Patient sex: M
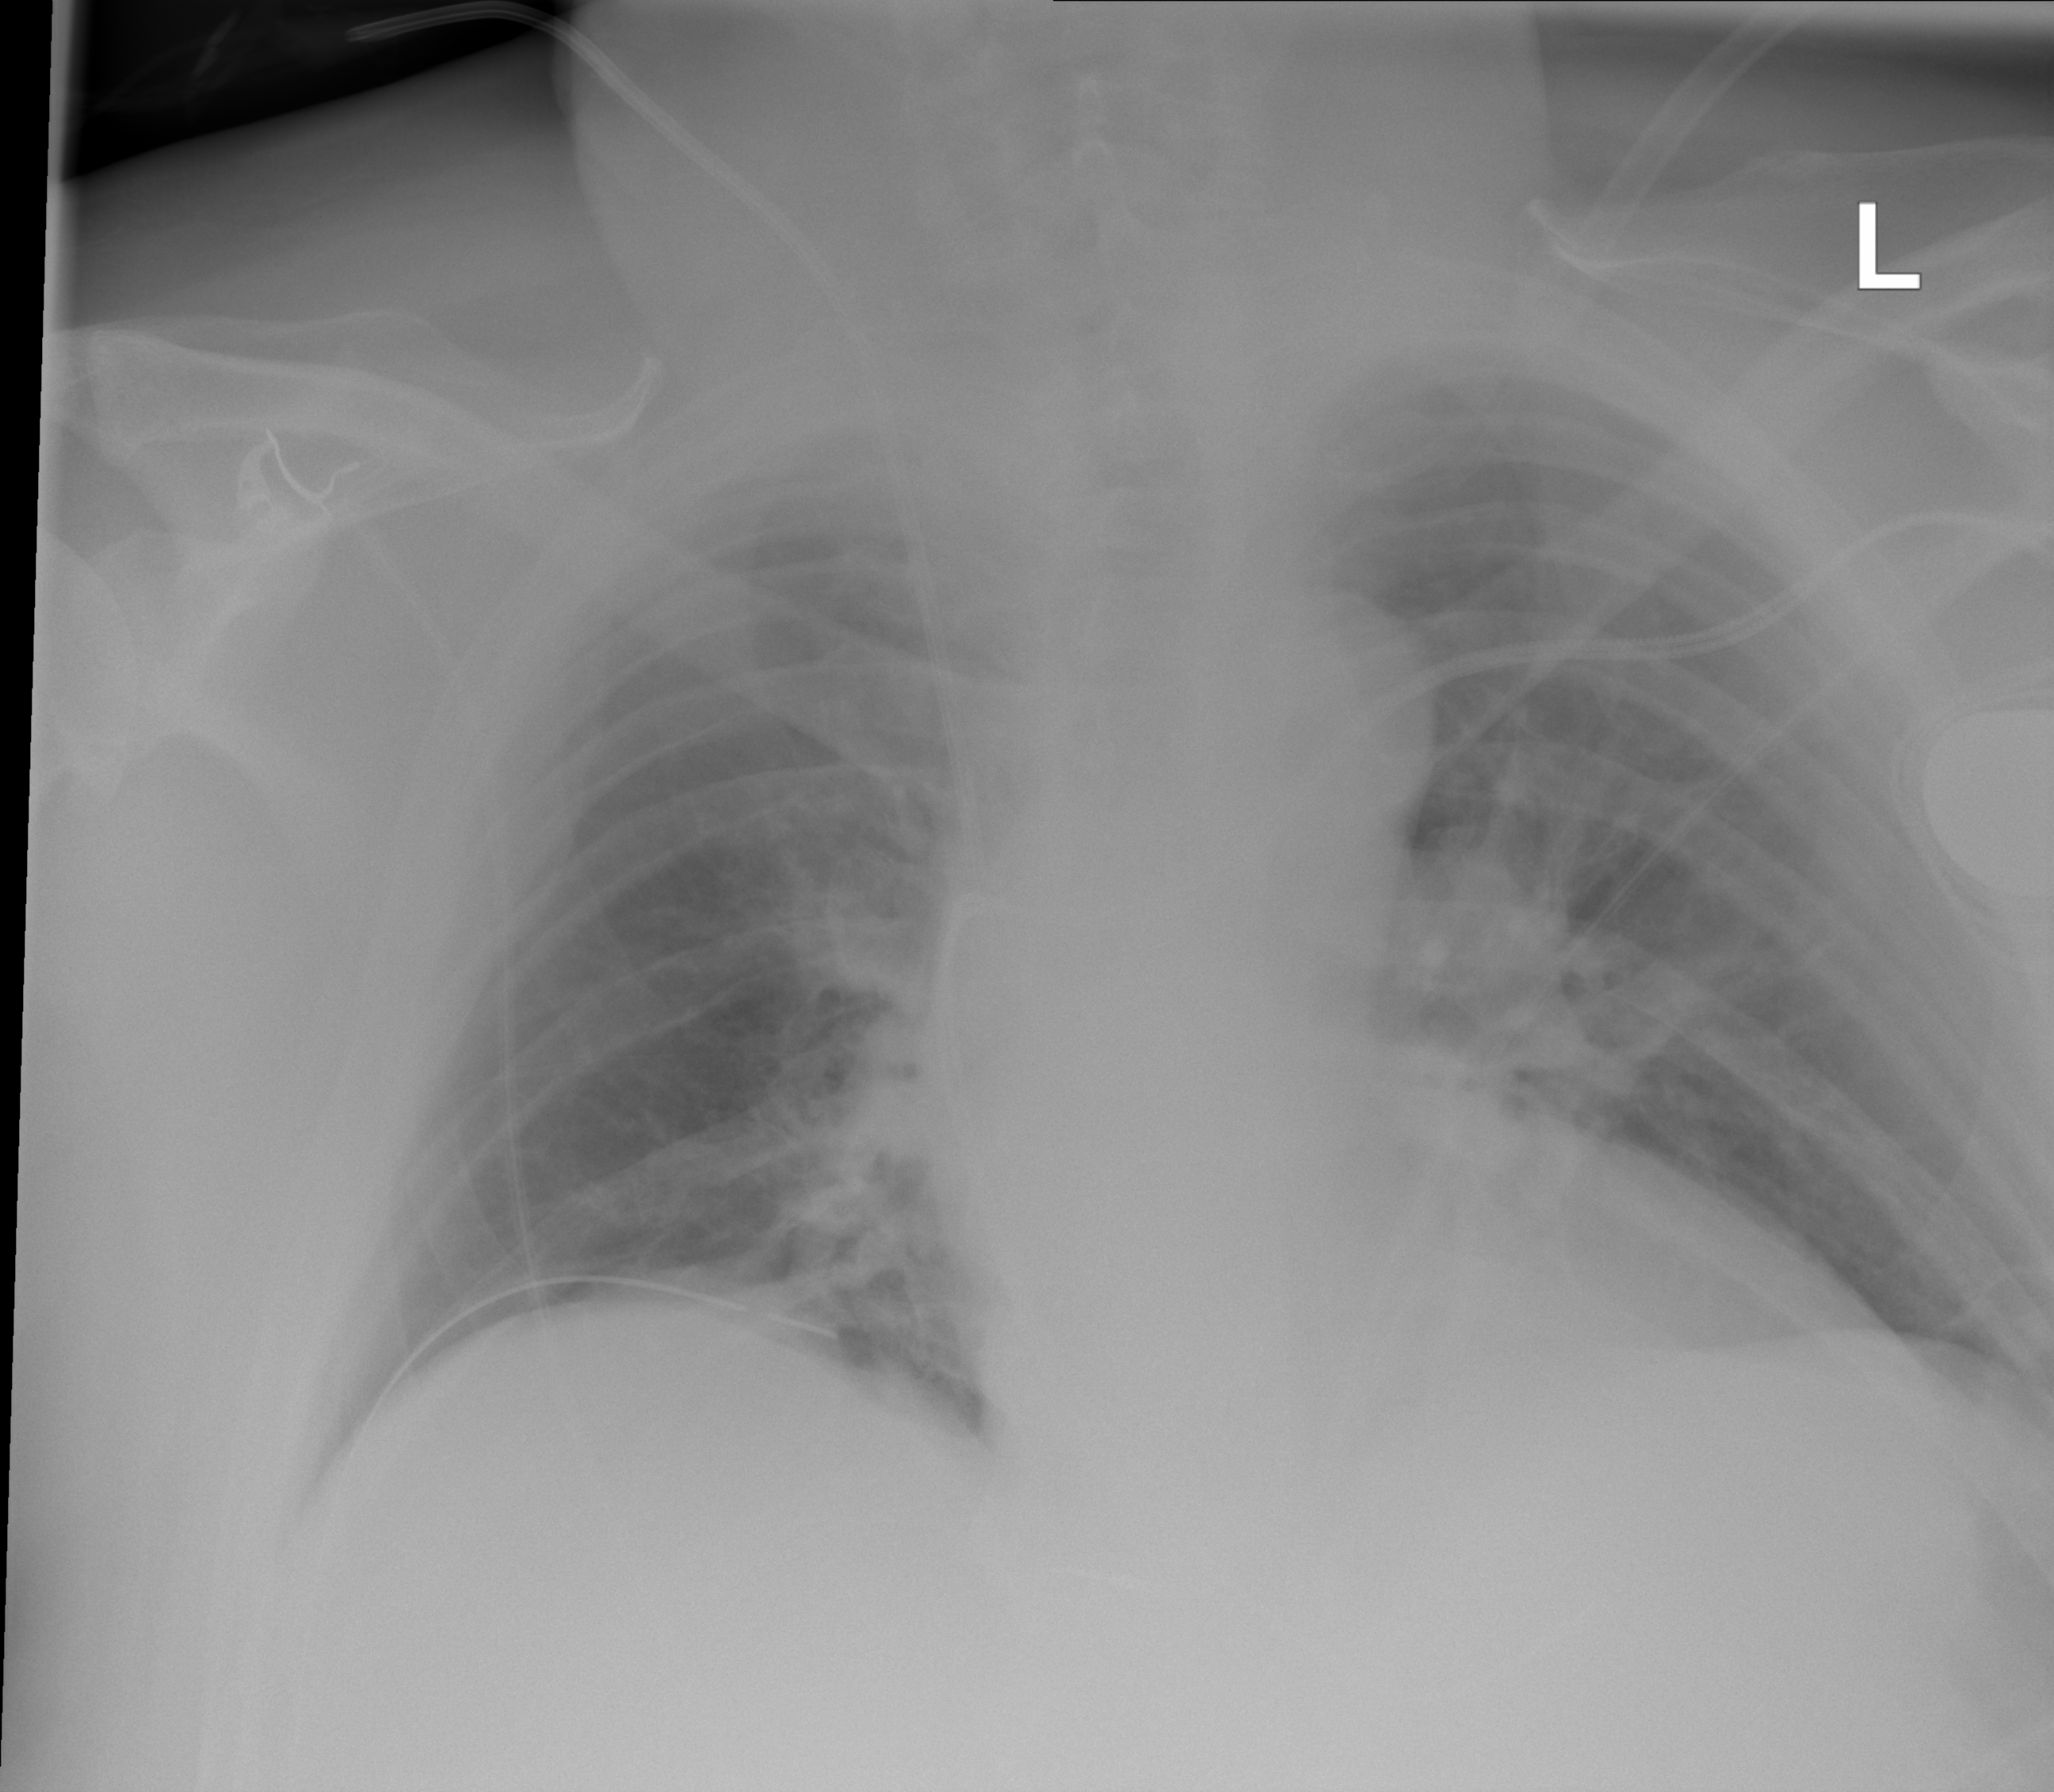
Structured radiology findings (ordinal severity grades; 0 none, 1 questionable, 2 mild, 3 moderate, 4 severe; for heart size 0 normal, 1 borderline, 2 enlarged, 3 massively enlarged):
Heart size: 1
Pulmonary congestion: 0
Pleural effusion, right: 0
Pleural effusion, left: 0
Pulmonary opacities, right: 0
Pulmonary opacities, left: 0
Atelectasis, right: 2
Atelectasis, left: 2